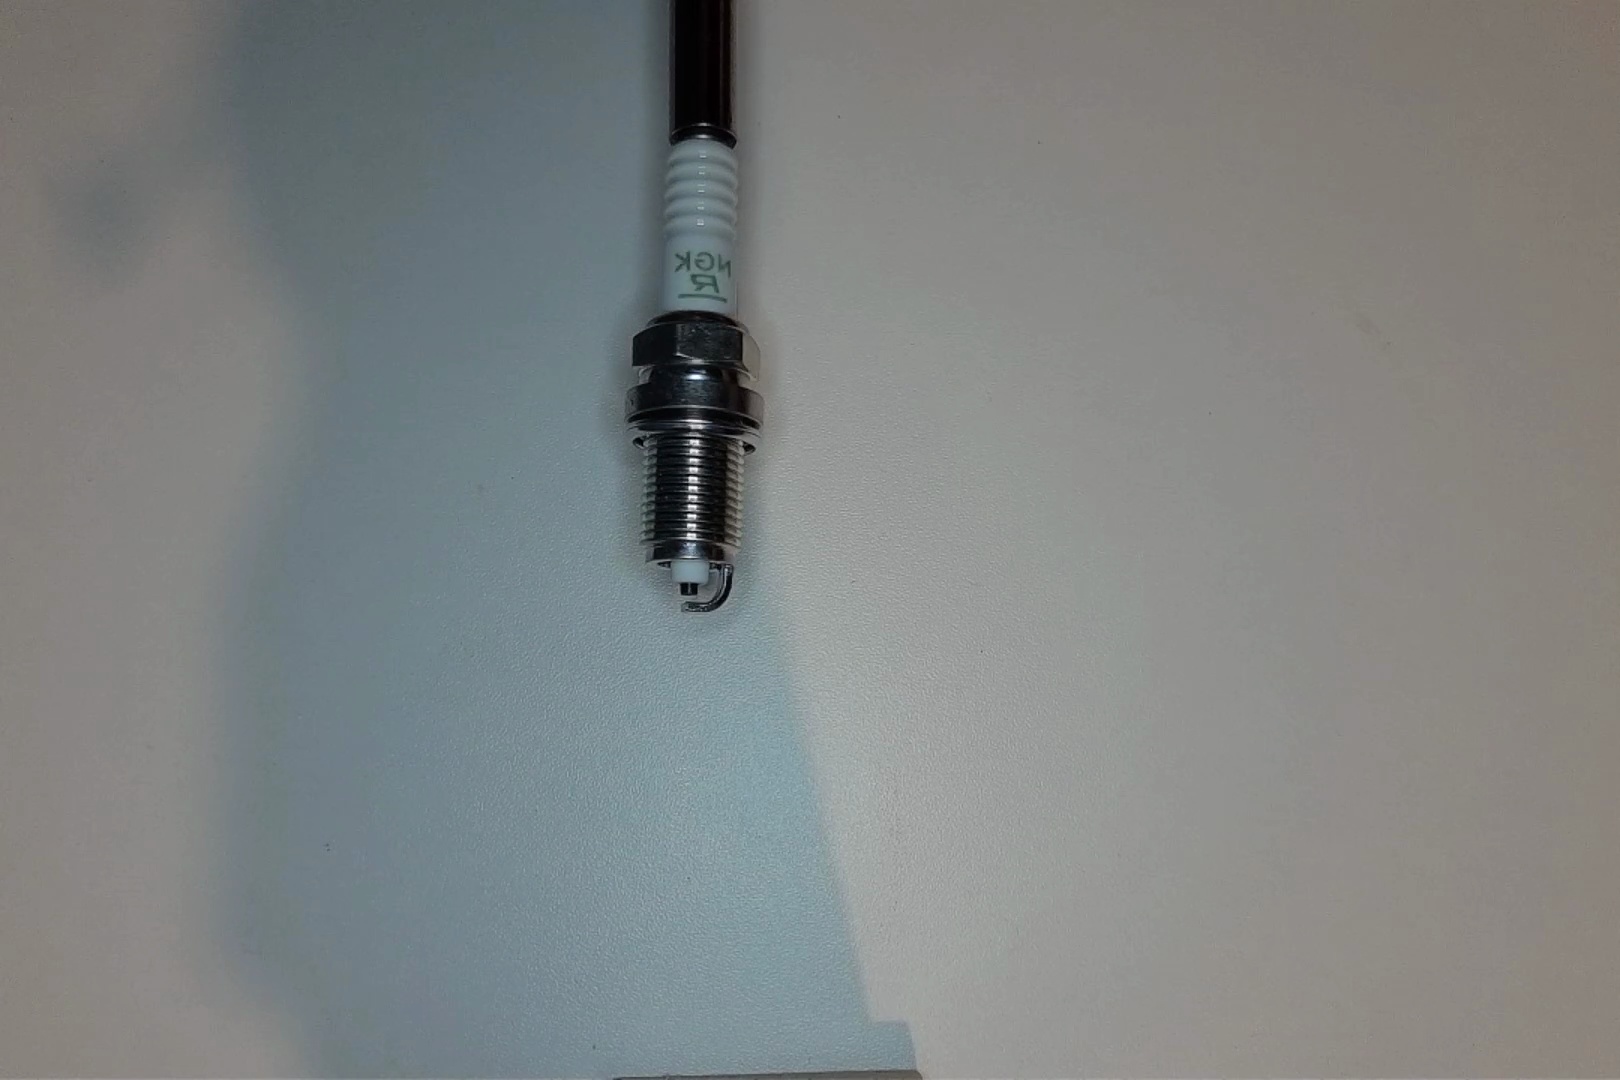
Label: normal